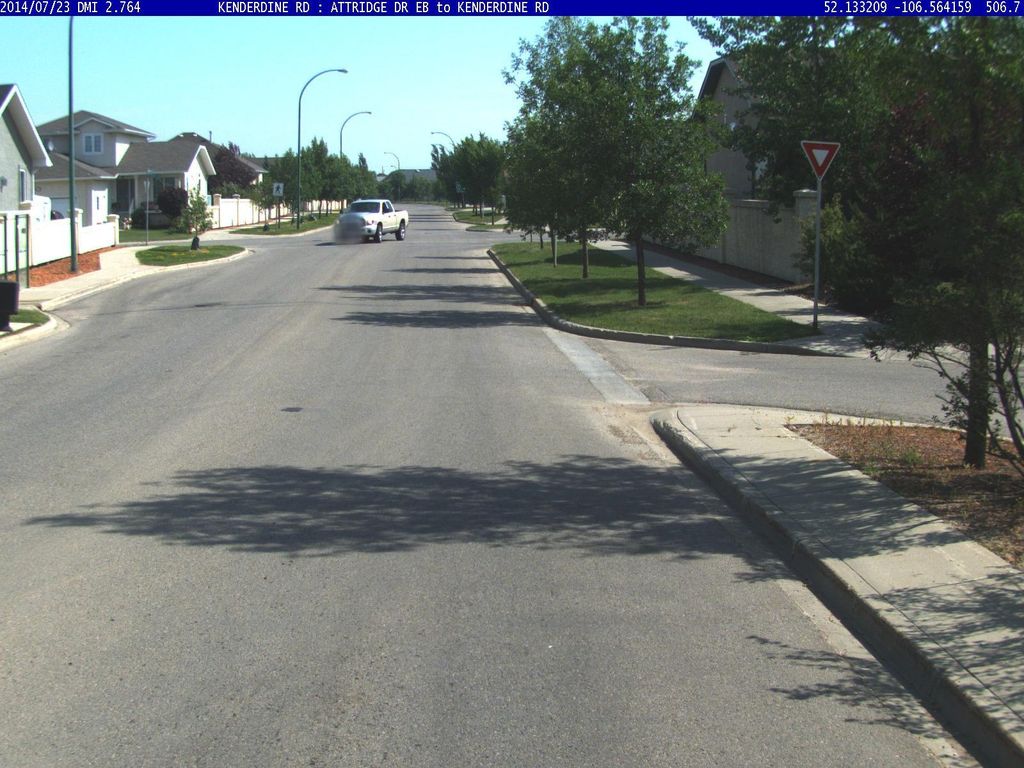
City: saskatoon